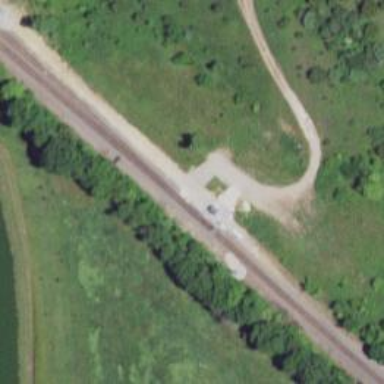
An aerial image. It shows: Railway spur junction.